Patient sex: M
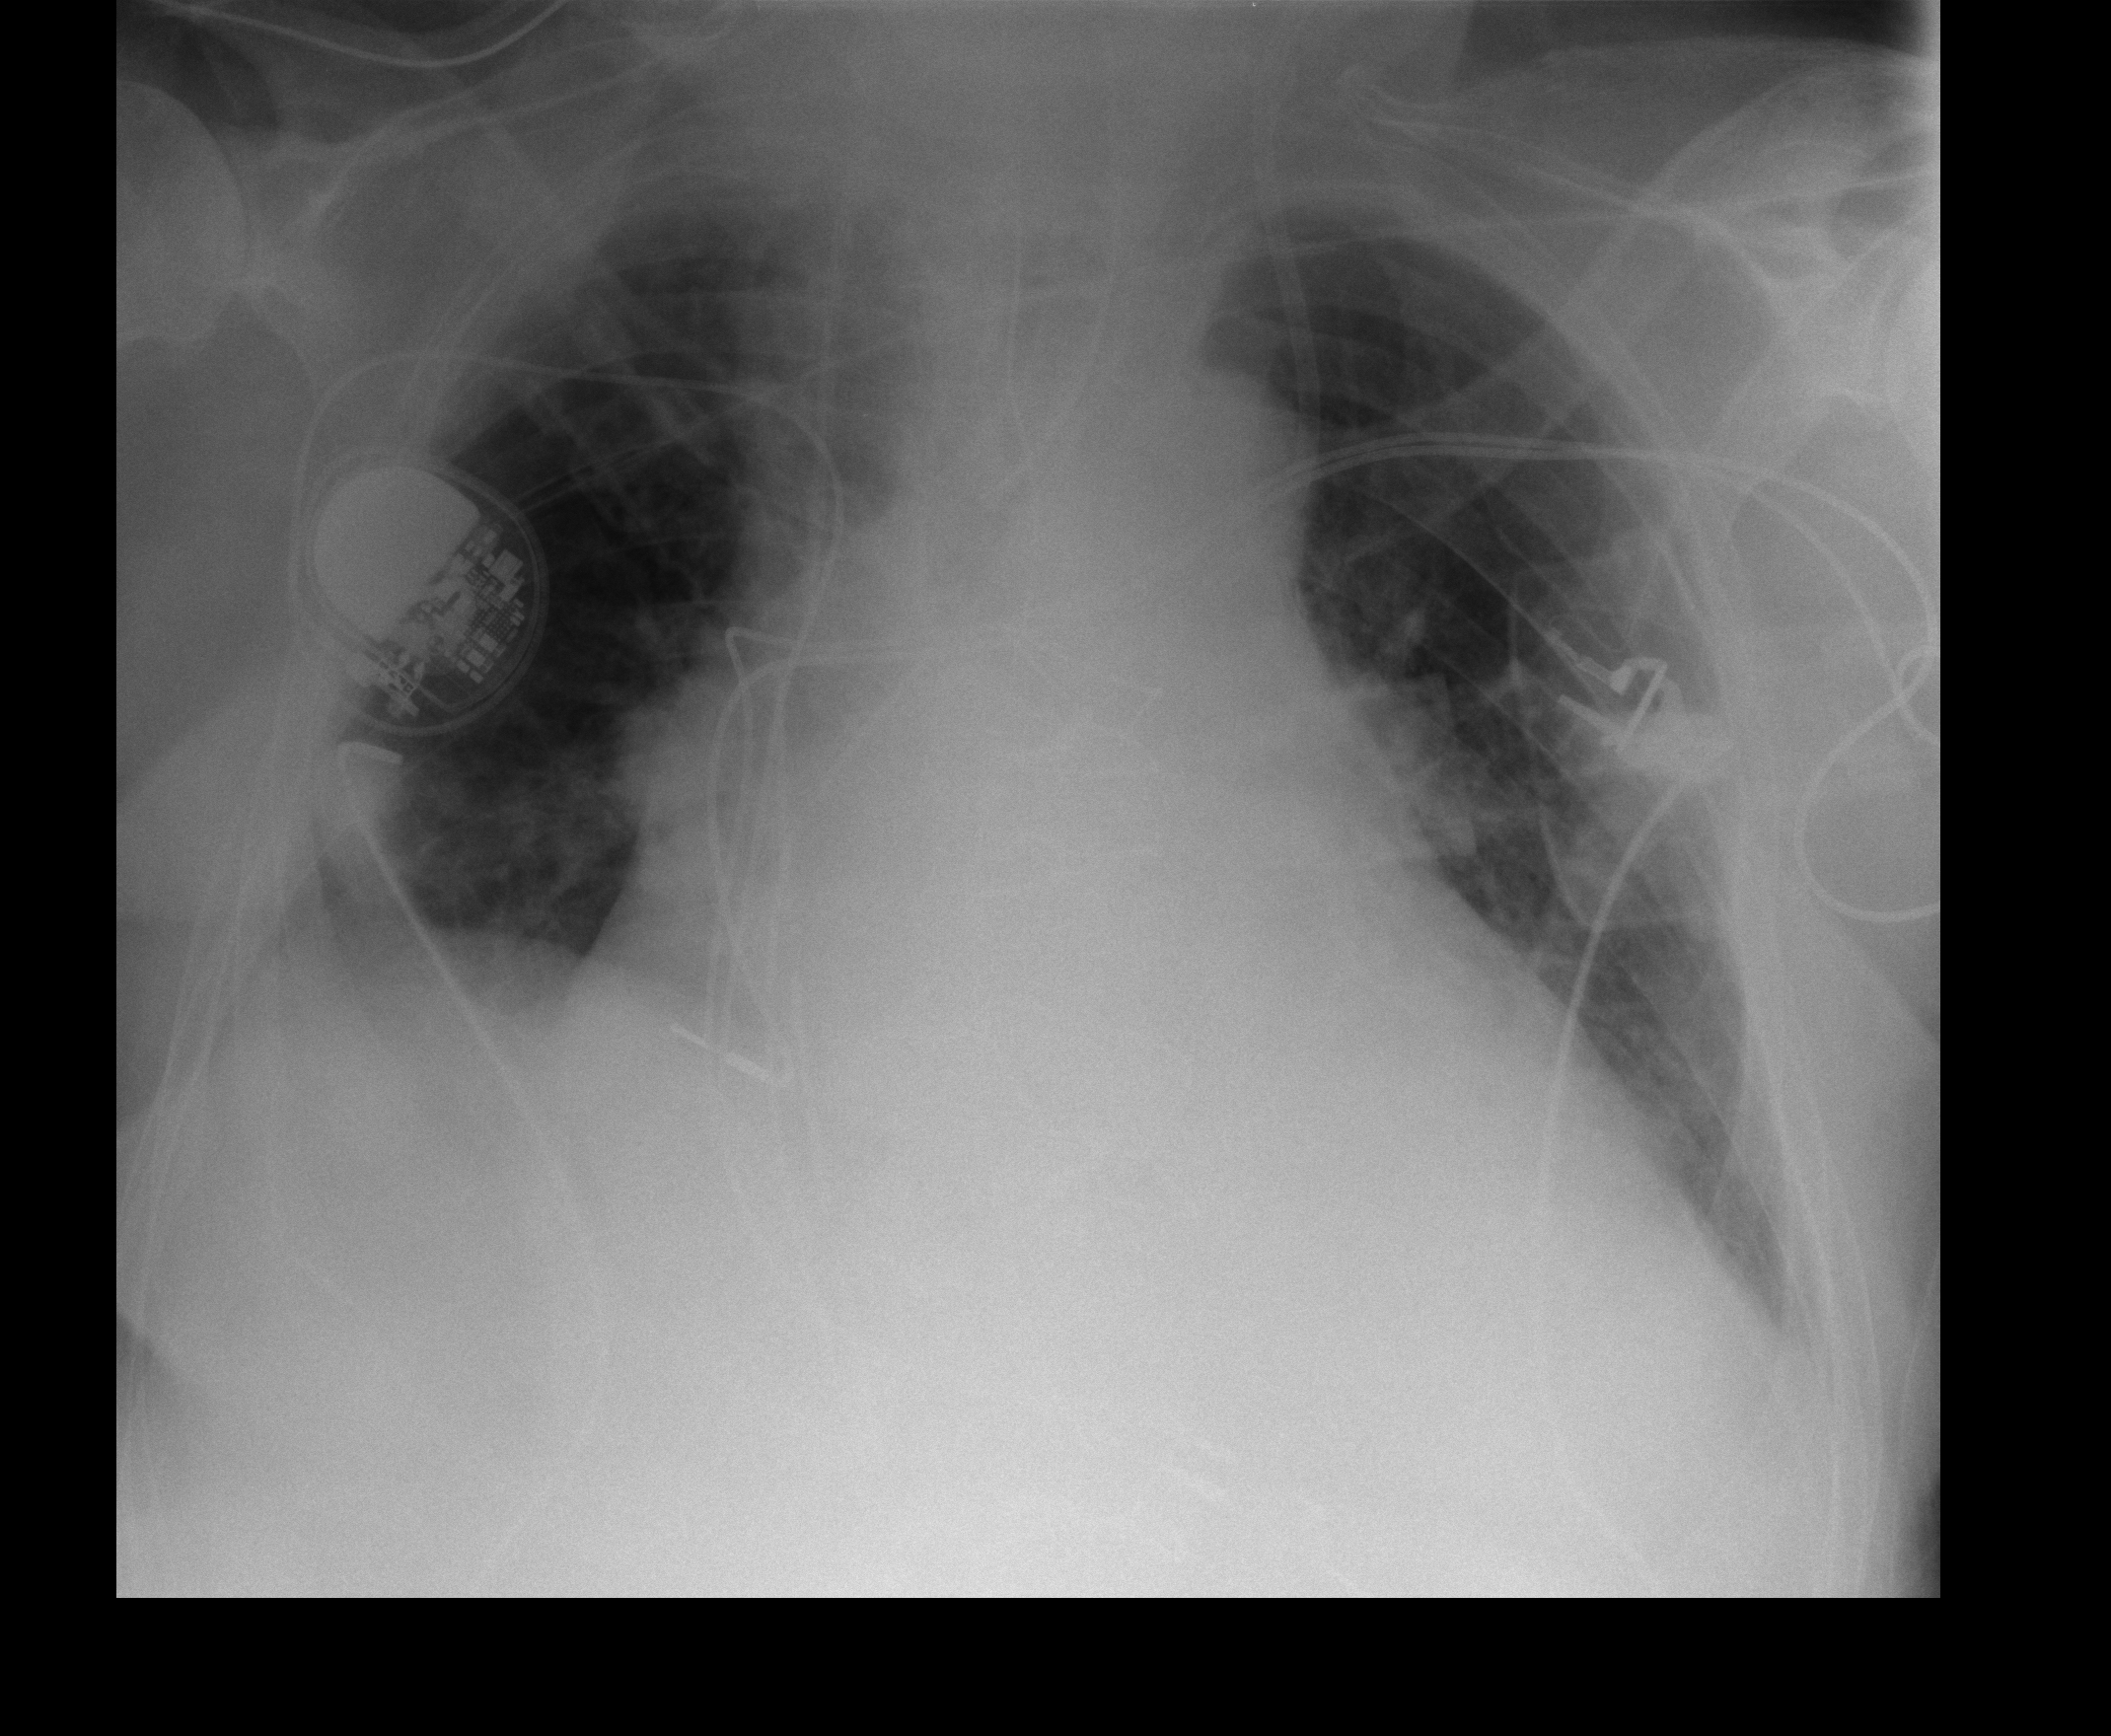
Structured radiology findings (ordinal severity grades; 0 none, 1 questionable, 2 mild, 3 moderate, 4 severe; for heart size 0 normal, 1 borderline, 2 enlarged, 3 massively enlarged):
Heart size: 3
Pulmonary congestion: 2
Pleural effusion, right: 0
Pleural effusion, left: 0
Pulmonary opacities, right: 0
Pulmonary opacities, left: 0
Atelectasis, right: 2
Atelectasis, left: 1